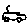
Label: car